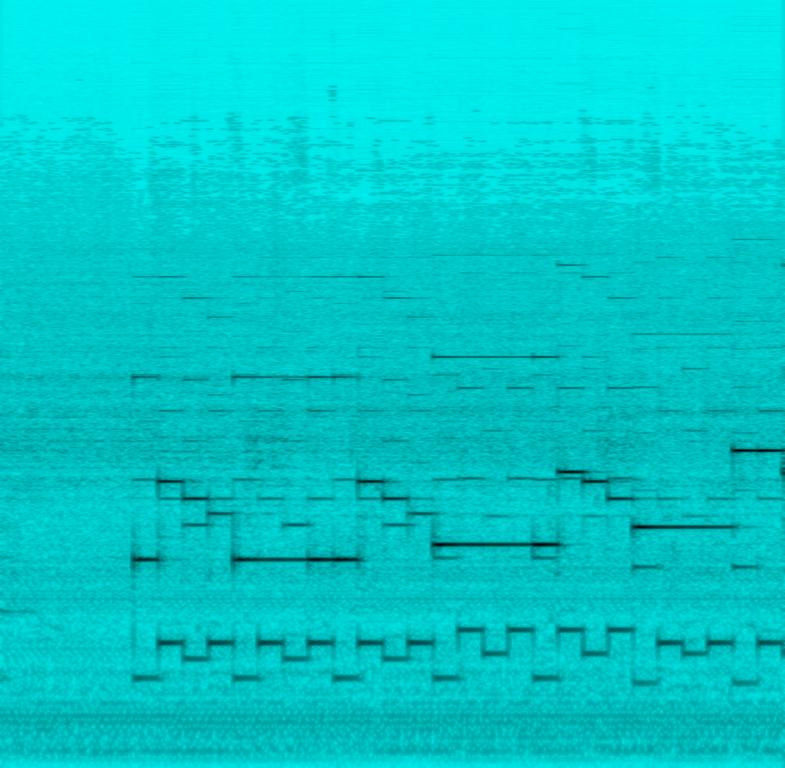
The clip features a popular jingle played in a low-quality polyphonic style. There is an outdoor ambiance to the clip. The sounds are bright, high pitched, tinny.